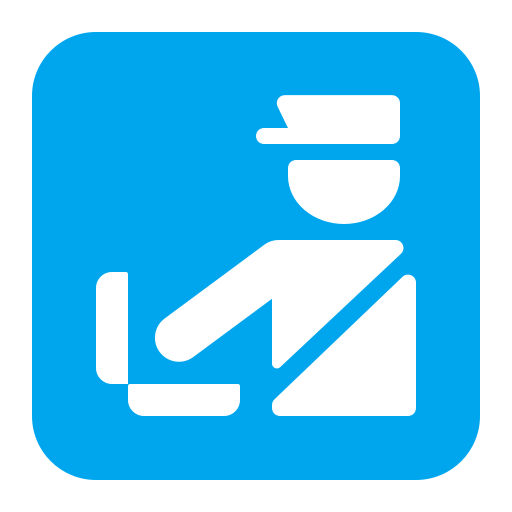
customs flat